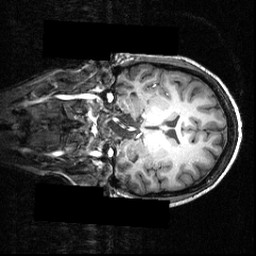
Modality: T1w
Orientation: coronal
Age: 20
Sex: female
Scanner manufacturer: siemens
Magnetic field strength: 3.951 T
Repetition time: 1.5 s
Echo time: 0.00335 s